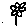
Label: flower